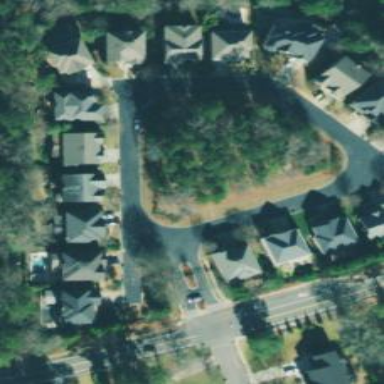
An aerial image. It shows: Residential road.